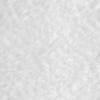
Label: no_change